Question: I have made a function that can plot the loadings from many factor analyses at once, also when their variables do not overlap perfectly (or at all). It works fine, except that it generates a number of "duplicated levels in factors are deprecated" warning, and I don't understand why.
The code allow should be reproducible.
'''
library(devtools)
source_url("https://raw.githubusercontent.com/Deleetdk/psych2/master/psych2.R")
loadings.plot2 = function(fa.objects, fa.names="") {
fa.num = length(fa.objects) #number of fas
if (fa.names=="") {
fa.names = str_c("fa.", 1:fa.num)
}
if (length(fa.names) != fa.num) {
stop("Names vector does not match the number of factor analyses.")
}
#merge into df
d = data.frame() #to merge into
for (fa.idx in 1:fa.num) { #loop over fa objects
loads = fa.objects[[fa.idx]]$loadings
rnames = rownames(loads)
loads = as.data.frame(as.vector(loads))
rownames(loads) = rnames
colnames(loads) = fa.names[fa.idx]
d = merge.datasets(d, loads, 1)
}
#reshape to long form
d2 = reshape(d,
varying = 1:fa.num,
direction="long",
ids = rownames(d))
d2$time = as.factor(d2$time)
d2$id = as.factor(d2$id)
print(d2)
print(levels(d2$time))
print(levels(d2$id))
#plot
g = ggplot(reorder_by(id, ~ fa, d2), aes(x=fa, y=id, color=time)) +
geom_point() +
xlab("Loading") + ylab("Indicator") +
scale_color_discrete(name="Analysis",
labels=fa.names)
return(g)
}
fa1 = fa(iris[-5])
fa2 = fa(iris[-c(1:50),-5])
fa3 = fa(ability)
fa4 = fa(ability[1:50,])
loadings.plot2(list(fa1))
loadings.plot2(list(fa1,fa2))
loadings.plot2(list(fa1,fa2,fa3))
loadings.plot2(list(fa1,fa2,fa3,fa4))
'''

Plotting different numbers of factors give different numbers of errors.
I have tried setting the variables 'as.factor' before giving them to ggplot, but it didn't change anything.
Any ideas? Perhaps related to 'reorder_by()'? This function is needed to sort the data.frame, otherwise ggplot sorts them alphabetically, which is useless.
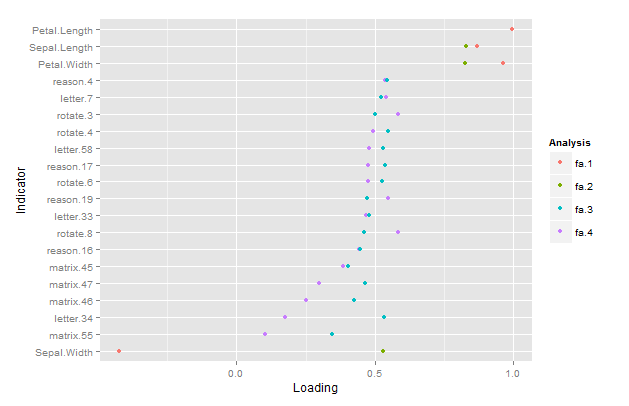
Answer: As mentioned in the comments, this warning is caused by using the 'reorder_by()' function but only in conjunction with ggplot2. Specifically, the levels are for some reason duplicated:
'''
#> levels(d2$id)
[1] "Sepal.Width" "Sepal.Width" "Sepal.Length" "Sepal.Length" "Petal.Width" "Petal.Width" "Petal.Length"
[8] "Petal.Length"
'''
ggplot2 does not like duplicate levels, and so gives the warning.
---
In case anyone is interested, I wrote new code to do the re-leveling myself to avoid this problem and to avoid the dependency on the 'plotflow' package.
The new function is this:
'''
#' Plot multiple factor loadings in one plot.
#'
#' Returns a ggplot2 plot with sorted loadings colored by the analysis they belong to. Supports reversing of any factors that are reversed. Dodges to avoid overplotting. Only works for factor analyses with 1 factor solutions!
#' @param fa_objects (list of fa-class objects) Factor analyses objects from the fa() function from the \code{\link{psych}} package.
#' @param fa_labels (chr vector) Names of the analyses. Defaults to fa.1, fa.2, etc..
#' @param reverse_vector (num vector) Vector of numbers to use for reversing factors. Use e.g. c(1, -1) to reverse the second factor. Defaults not reversing.
#' @param reorder (chr scalar or NA) Which factor analysis to order the loadings by. Can be integers that reprensent each factor analysis. Can also be "mean", "median" to use the means and medians of the loadings. Use "all" for the old method. Default = "mean".
#' @export
#' @examples
#' library(psych)
#' plot_loadings_multi(fa(iris[-5])) #extract a factor and reverse
plot_loadings_multi = function (fa_objects, fa_labels, reverse_vector = NA, reorder = "mean") {
library("stringr")
library("ggplot2")
library("plyr")
fa_num = length(fa_objects)
fa_names = str_c("fa.", 1:fa_num)
if (!is.list(fa_objects)) {
stop("fa_objects parameter is not a list.")
}
if (class(fa_objects) %in% c("psych", "fa")) {
fa_objects = list(fa_objects)
fa_num = length(fa_objects)
fa_names = str_c("fa.", 1:fa_num)
}
if (missing("fa_labels")) {
if (!is.null(names(fa_objects))) {
fa_labels = names(fa_objects)
}
else {
fa_labels = fa_names
}
}
if (length(fa_labels) != fa_num) {
stop("Factor analysis labels length is not identical to number of analyses.")
}
if (all(is.na(reverse_vector))) {
reverse_vector = rep(1, fa_num)
}
else if (length(reverse_vector) != fa_num) {
stop("Length of reversing vector does not match number of factor analyses.")
}
d = data.frame()
for (fa.idx in 1:fa_num) {
loads = fa_objects[[fa.idx]]$loadings * reverse_vector[fa.idx]
rnames = rownames(loads)
loads = as.data.frame(as.vector(loads))
rownames(loads) = rnames
colnames(loads) = fa_names[fa.idx]
suppressor({
d = merge_datasets(d, loads, 1)
})
}
d2 = reshape(d, varying = 1:fa_num, direction = "long", ids = rownames(d))
d2$time = as.factor(d2$time)
d2$id = as.factor(d2$id)
colnames(d2)[2] = "fa"
#reorder factor?
if (!is.na(reorder)) {
if (reorder == "all") {
library("plotflow")
silence({
d2 = reorder_by(id, ~fa, d2)
})
} else if (reorder == "mean") {
v_aggregate_values = daply(d2, .(id), function(x) {
mean(x$fa)
})
#re-level
d2$id = factor(d2$id, levels = names(sort(v_aggregate_values, decreasing = F)))
} else if (reorder == "median") {
v_aggregate_values = daply(d2, .(id), function(x) {
median(x$fa)
})
#re-level
d2$id = factor(d2$id, levels = names(sort(v_aggregate_values, decreasing = F)))
} else {
d2_sub = d2[d2$time == reorder, ] #subset the analysis whose loading is to be used for the reorder
silence({
d2_sub = reorder_by(id, ~fa, d2_sub)
})
library(gdata)
d2$id = reorder.factor(d2$id, new.order = levels(d2_sub$id))
}
}
#plot
g = ggplot(d2, aes(x = id, y = fa, color = time, group = time)) +
geom_point(position = position_dodge(width = 0.5)) +
ylab("Loading") + xlab("Indicator") + scale_color_discrete(name = "Analysis",
labels = fa_labels) + coord_flip()
return(g)
}
library(psych)
fa_1 = fa(iris[-5])
fa_2 = fa(iris[1:125, -5])
plot_loadings_multi(list(fa_1, fa_2), reorder = "mean")
'''
Which produces the following plot without warnings:
<URL>
The code is from <URL>.